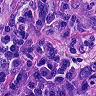
Metastatic tissue present: yes